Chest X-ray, AP view. Patient: 29 years old, sex F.
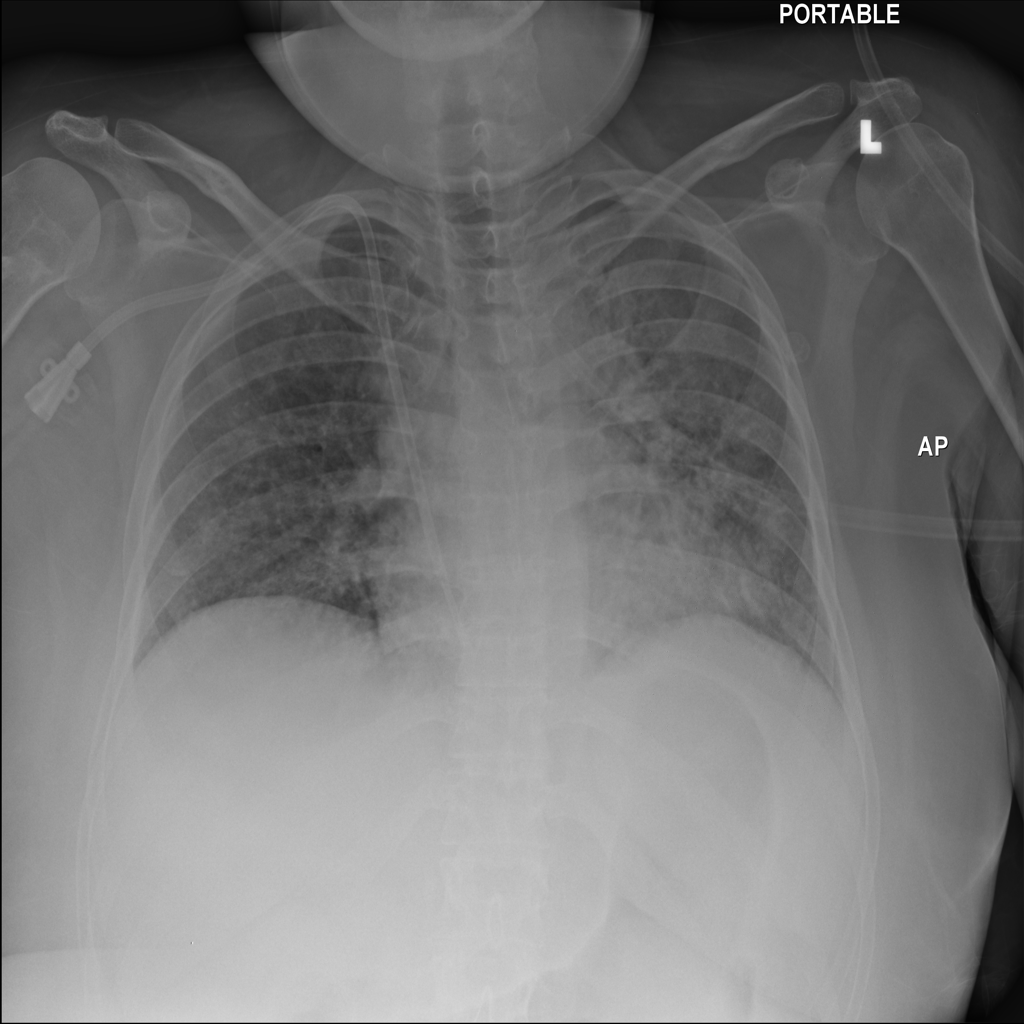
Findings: Infiltration